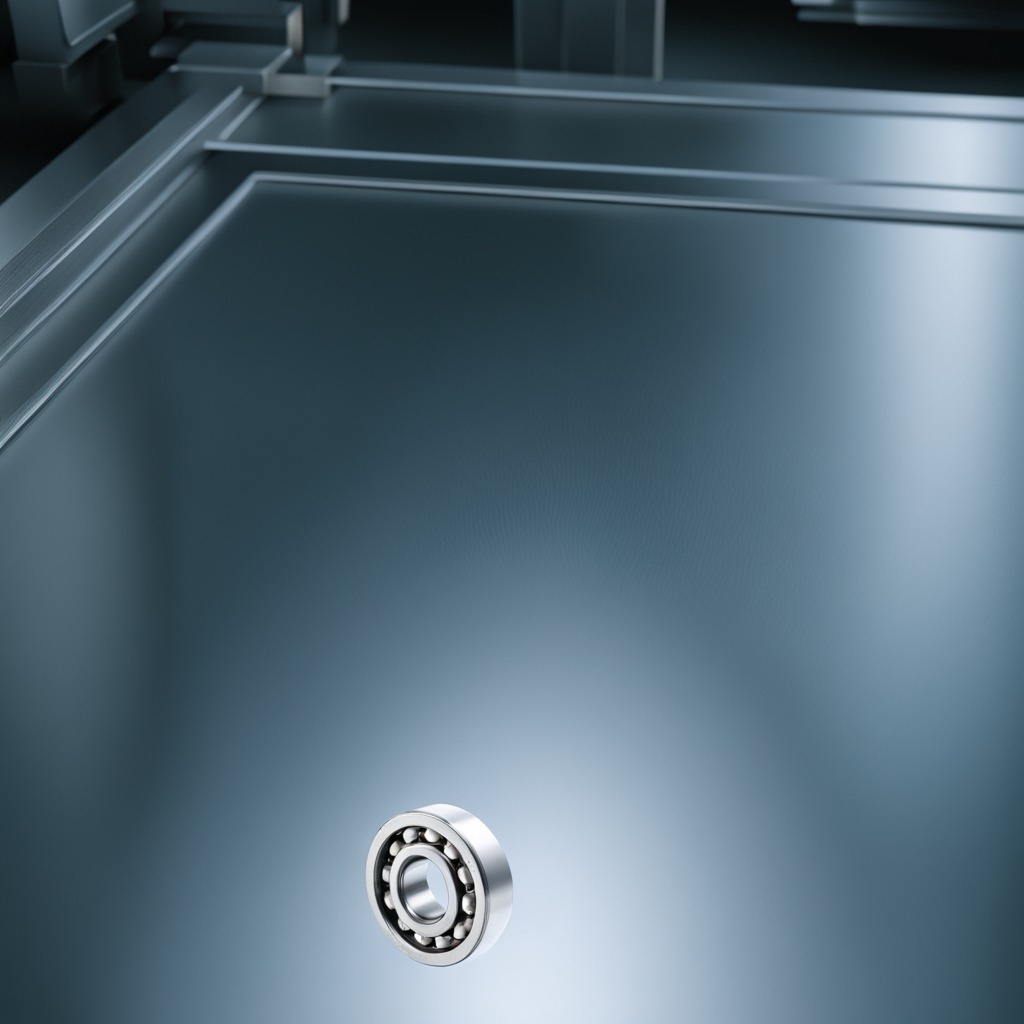
A metal ball bearing is lying on the metal table in a machine shop under fluorescent lights.